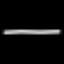
Label: line